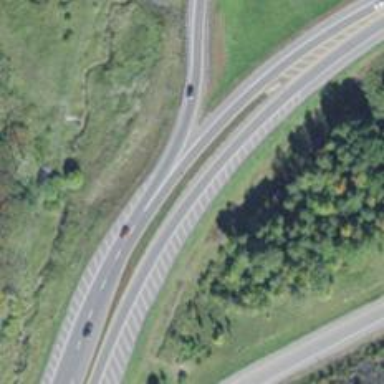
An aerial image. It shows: Asphalt road classified as primary highway with expressway characteristics.